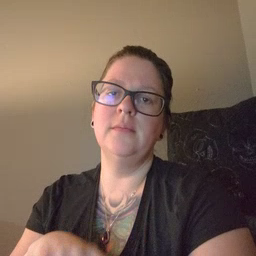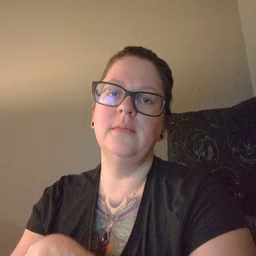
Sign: police